Field crop: maize
Growth stage: 2
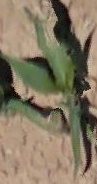
Species: maize